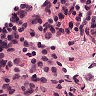
Metastatic tissue present: no